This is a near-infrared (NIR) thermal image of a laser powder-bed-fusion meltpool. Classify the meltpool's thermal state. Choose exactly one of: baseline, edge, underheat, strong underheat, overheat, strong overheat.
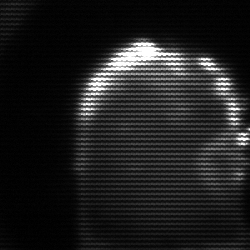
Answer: baseline